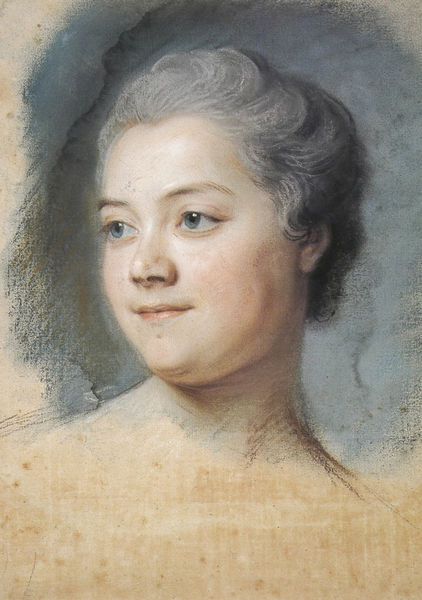
Titel: Mademoiselle Chatagner de La Grange
Künstler: Maurice Quentin de La Tour
Standort: Saint-Quentin
Institution: Musée Antoine Lécuyer
Schlagwörter: blau, gemälde, haut, kopf, nackt, schatten, wasser, weiß, aquarell, gelb, impressionismus, mädchen, ocker, braun, frau, frisur, grau, haar, hell, hintergrund, kreide, licht, mund, nase, ohr, orange, pastell, profil, schwarz, skizze, stirn, zeichnung, blick, dame, rot, beige, hochformat, malerei, alt, jung, augen, barock, gesicht, inkarnat, bildnis, hals, portrait, porträt, kalt, auge, haare, kind, augenbrauen, brustbild, dekoltee, hübsch, kinn, lippe, lippen, locken, potrait, prinzessin, puder, rokoko, rosa, schulter, schön, rund, lächeln, farbig, seitlich, wangen, wellen, papier, studie, backen, farbe, nacken, dick, weiblich, büste, glanz, gris, pupillen, glänzen, wange, augenbraue, transparent, dreiviertelprofil, lider, lachen, froh, hautfarbe, links, kohle, schraffur, seite, selbstbildnis, heiter, entwurf, unvollendet, braue, schläfe, verschwommen, halbprofil, doppelkinn, dreiviertelporträt, freundlich, femme, unfertig, lady, gewellt, nattier, nett, junges mädchen, bleu, getönt, gepudert, fille, pastellkreide, voll, graue haare, rundlich, pastelle, kreidezeichnung, lieblich, lid, pastel, dreiviertelportrait, pastellzeichnung, nade, etude, farbige zeichnung, liebreiz, bige, anonyme, la tour, kinnn, pastellmalerei, schrafful, maurice quentin de la tour, bleidstift, inacheve